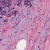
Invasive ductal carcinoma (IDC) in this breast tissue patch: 1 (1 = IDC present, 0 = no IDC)